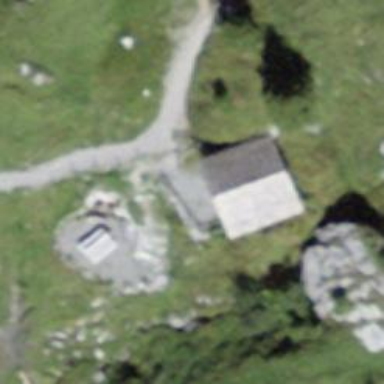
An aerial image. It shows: Shelter.